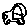
Label: car